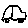
Label: car